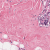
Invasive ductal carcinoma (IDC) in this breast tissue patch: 0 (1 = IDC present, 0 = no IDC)